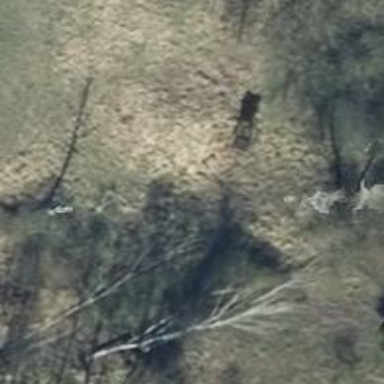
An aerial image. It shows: Hunting stand.